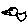
Label: bird